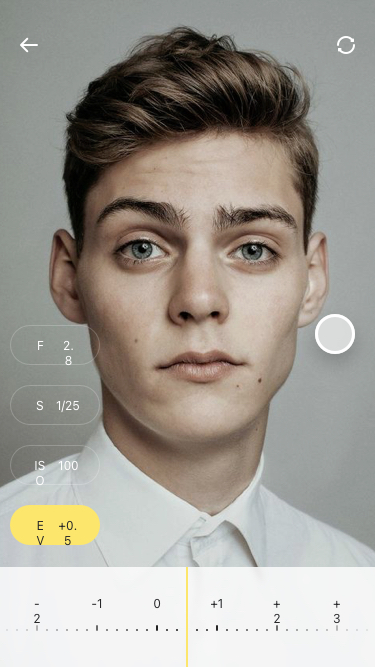
Text in this UI design:
ev
+0.5
iso
100
s
1/25
f
2.8
0
-1
-2
+3
+2
+1